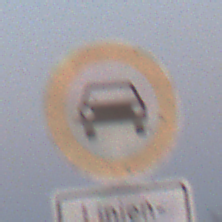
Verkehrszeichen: VerbotKraftwagen
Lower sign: BesondereFahrzeugeUndTransportgueter2
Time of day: SunriseSunset
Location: Outdoor (Nature)
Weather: Clear
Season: NotSpecified
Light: Natural